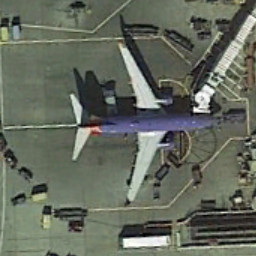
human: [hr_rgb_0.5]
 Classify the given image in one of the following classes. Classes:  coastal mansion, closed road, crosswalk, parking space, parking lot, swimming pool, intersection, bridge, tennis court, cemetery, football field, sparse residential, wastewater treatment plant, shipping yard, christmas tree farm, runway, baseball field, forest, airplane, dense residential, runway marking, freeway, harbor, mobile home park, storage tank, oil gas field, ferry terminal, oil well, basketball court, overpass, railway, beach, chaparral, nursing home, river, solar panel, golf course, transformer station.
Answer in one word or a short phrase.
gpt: airplane